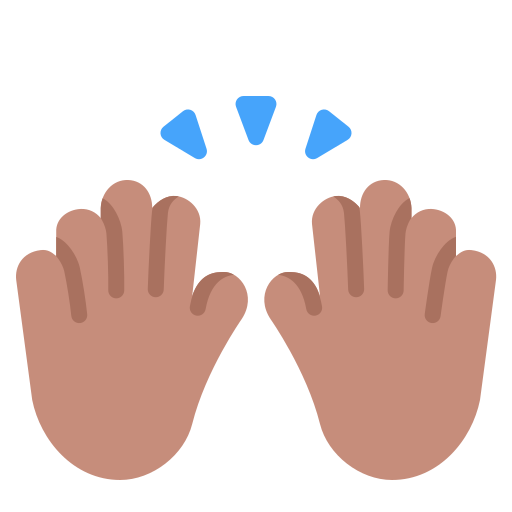
raising hands flat